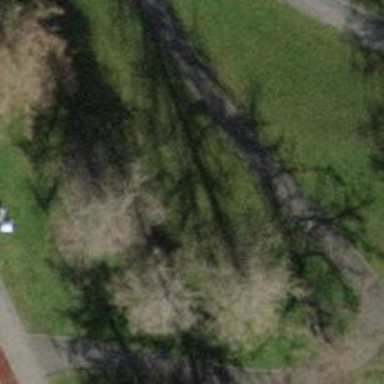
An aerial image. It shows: Needle-leaved tree in its natural environment.